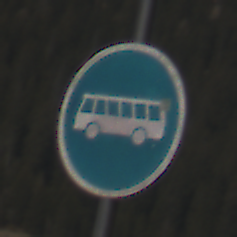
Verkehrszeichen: Busssonderstreifen
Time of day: Midday
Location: Outdoor (Nature)
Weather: PartlyCloudy
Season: NotSpecified
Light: Natural